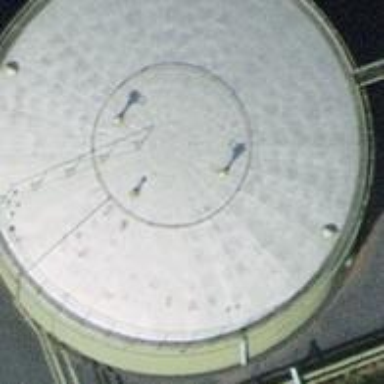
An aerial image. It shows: Storage tank building.